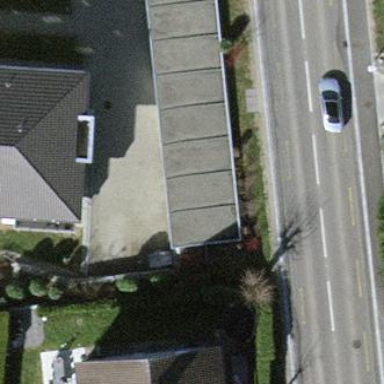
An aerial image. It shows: Group of garages.